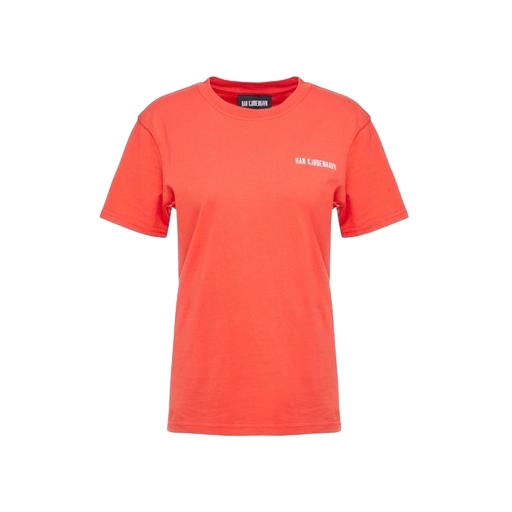
red t-shirt woman, red graphic tee, red tee, white background